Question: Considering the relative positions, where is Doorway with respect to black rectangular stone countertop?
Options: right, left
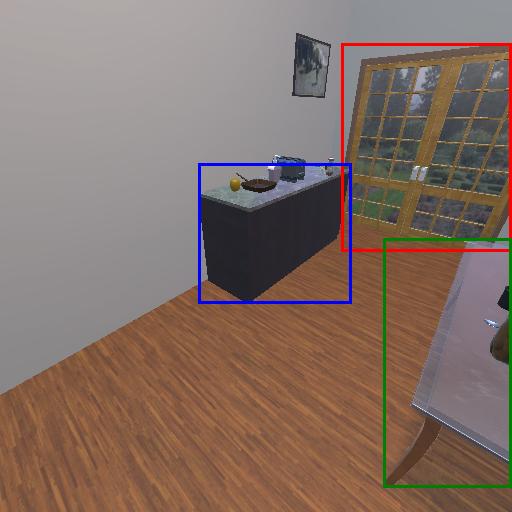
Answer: right